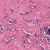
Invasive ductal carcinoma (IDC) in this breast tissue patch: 0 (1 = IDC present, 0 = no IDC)